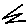
Label: zigzag